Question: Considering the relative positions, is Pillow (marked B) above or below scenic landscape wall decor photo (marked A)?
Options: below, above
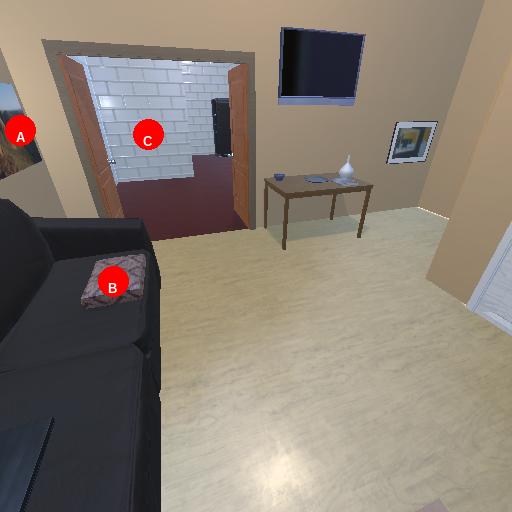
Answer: below